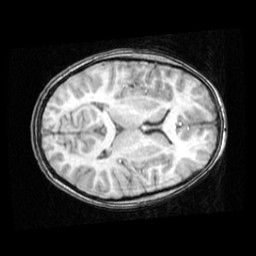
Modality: T1w
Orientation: axial
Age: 11
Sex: male
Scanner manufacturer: ge
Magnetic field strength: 1.5 T
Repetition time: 0.03333 s
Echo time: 0.008 s